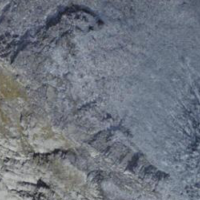
EUNIS habitat code: 48
Species observed at this site:
Saxifraga aizoides